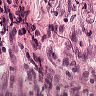
Metastatic tissue present: no